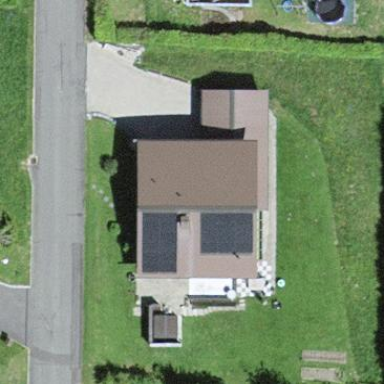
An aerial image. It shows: Simple house.